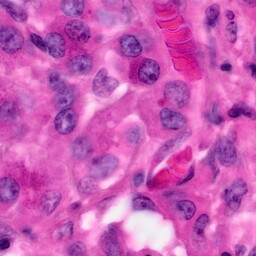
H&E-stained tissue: Pancreatic